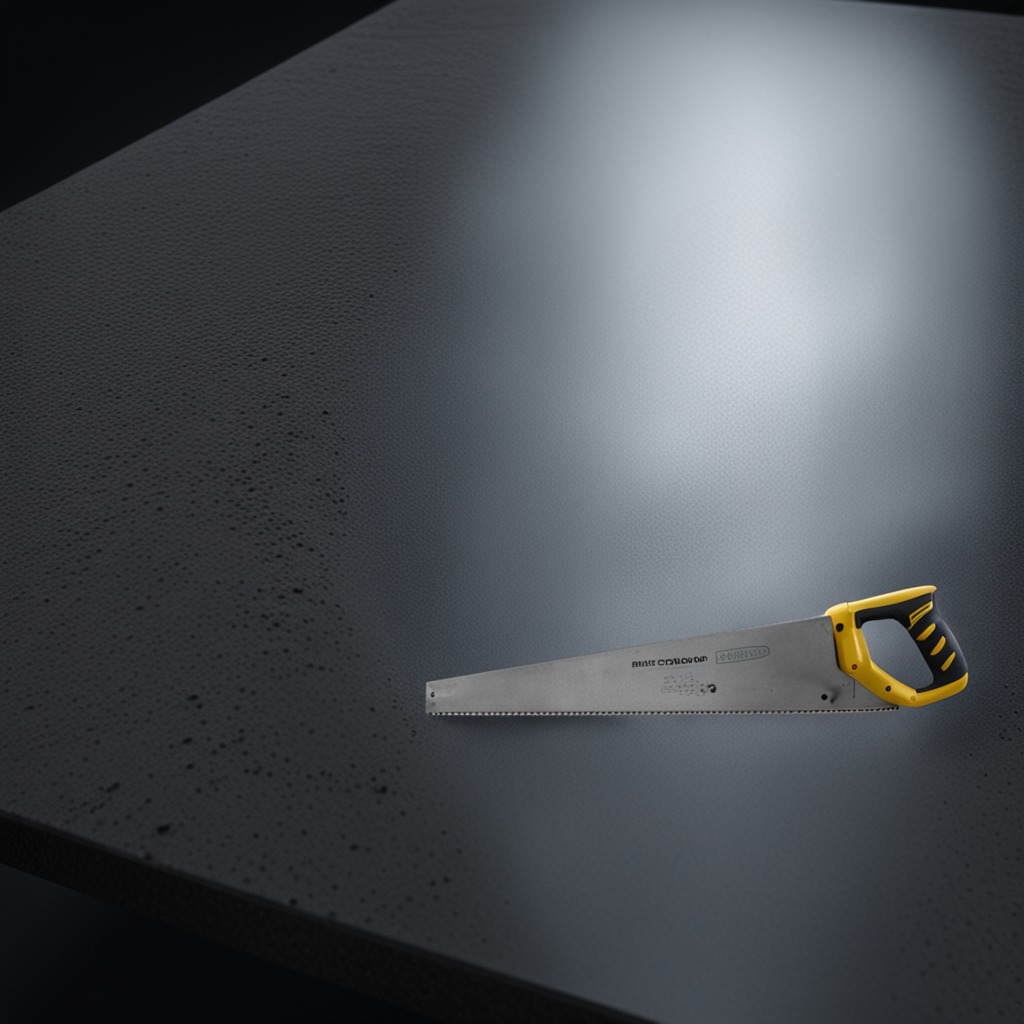
A handheld metal saw is lying on a clean granite table inside a workshop at night.